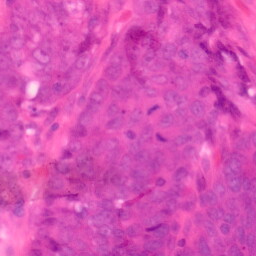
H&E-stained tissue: Colon